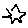
Label: star